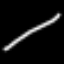
Label: line